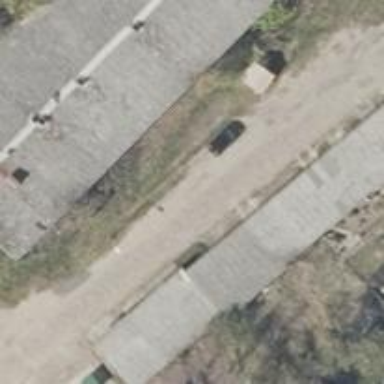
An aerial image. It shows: Group of garages.